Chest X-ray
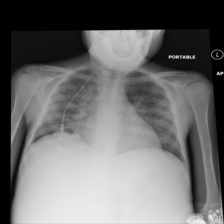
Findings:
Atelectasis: negative
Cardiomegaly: negative
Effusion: negative
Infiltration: negative
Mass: negative
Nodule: positive
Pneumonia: negative
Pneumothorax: negative
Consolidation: negative
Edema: negative
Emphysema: negative
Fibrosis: negative
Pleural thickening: negative
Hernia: negative